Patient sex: M
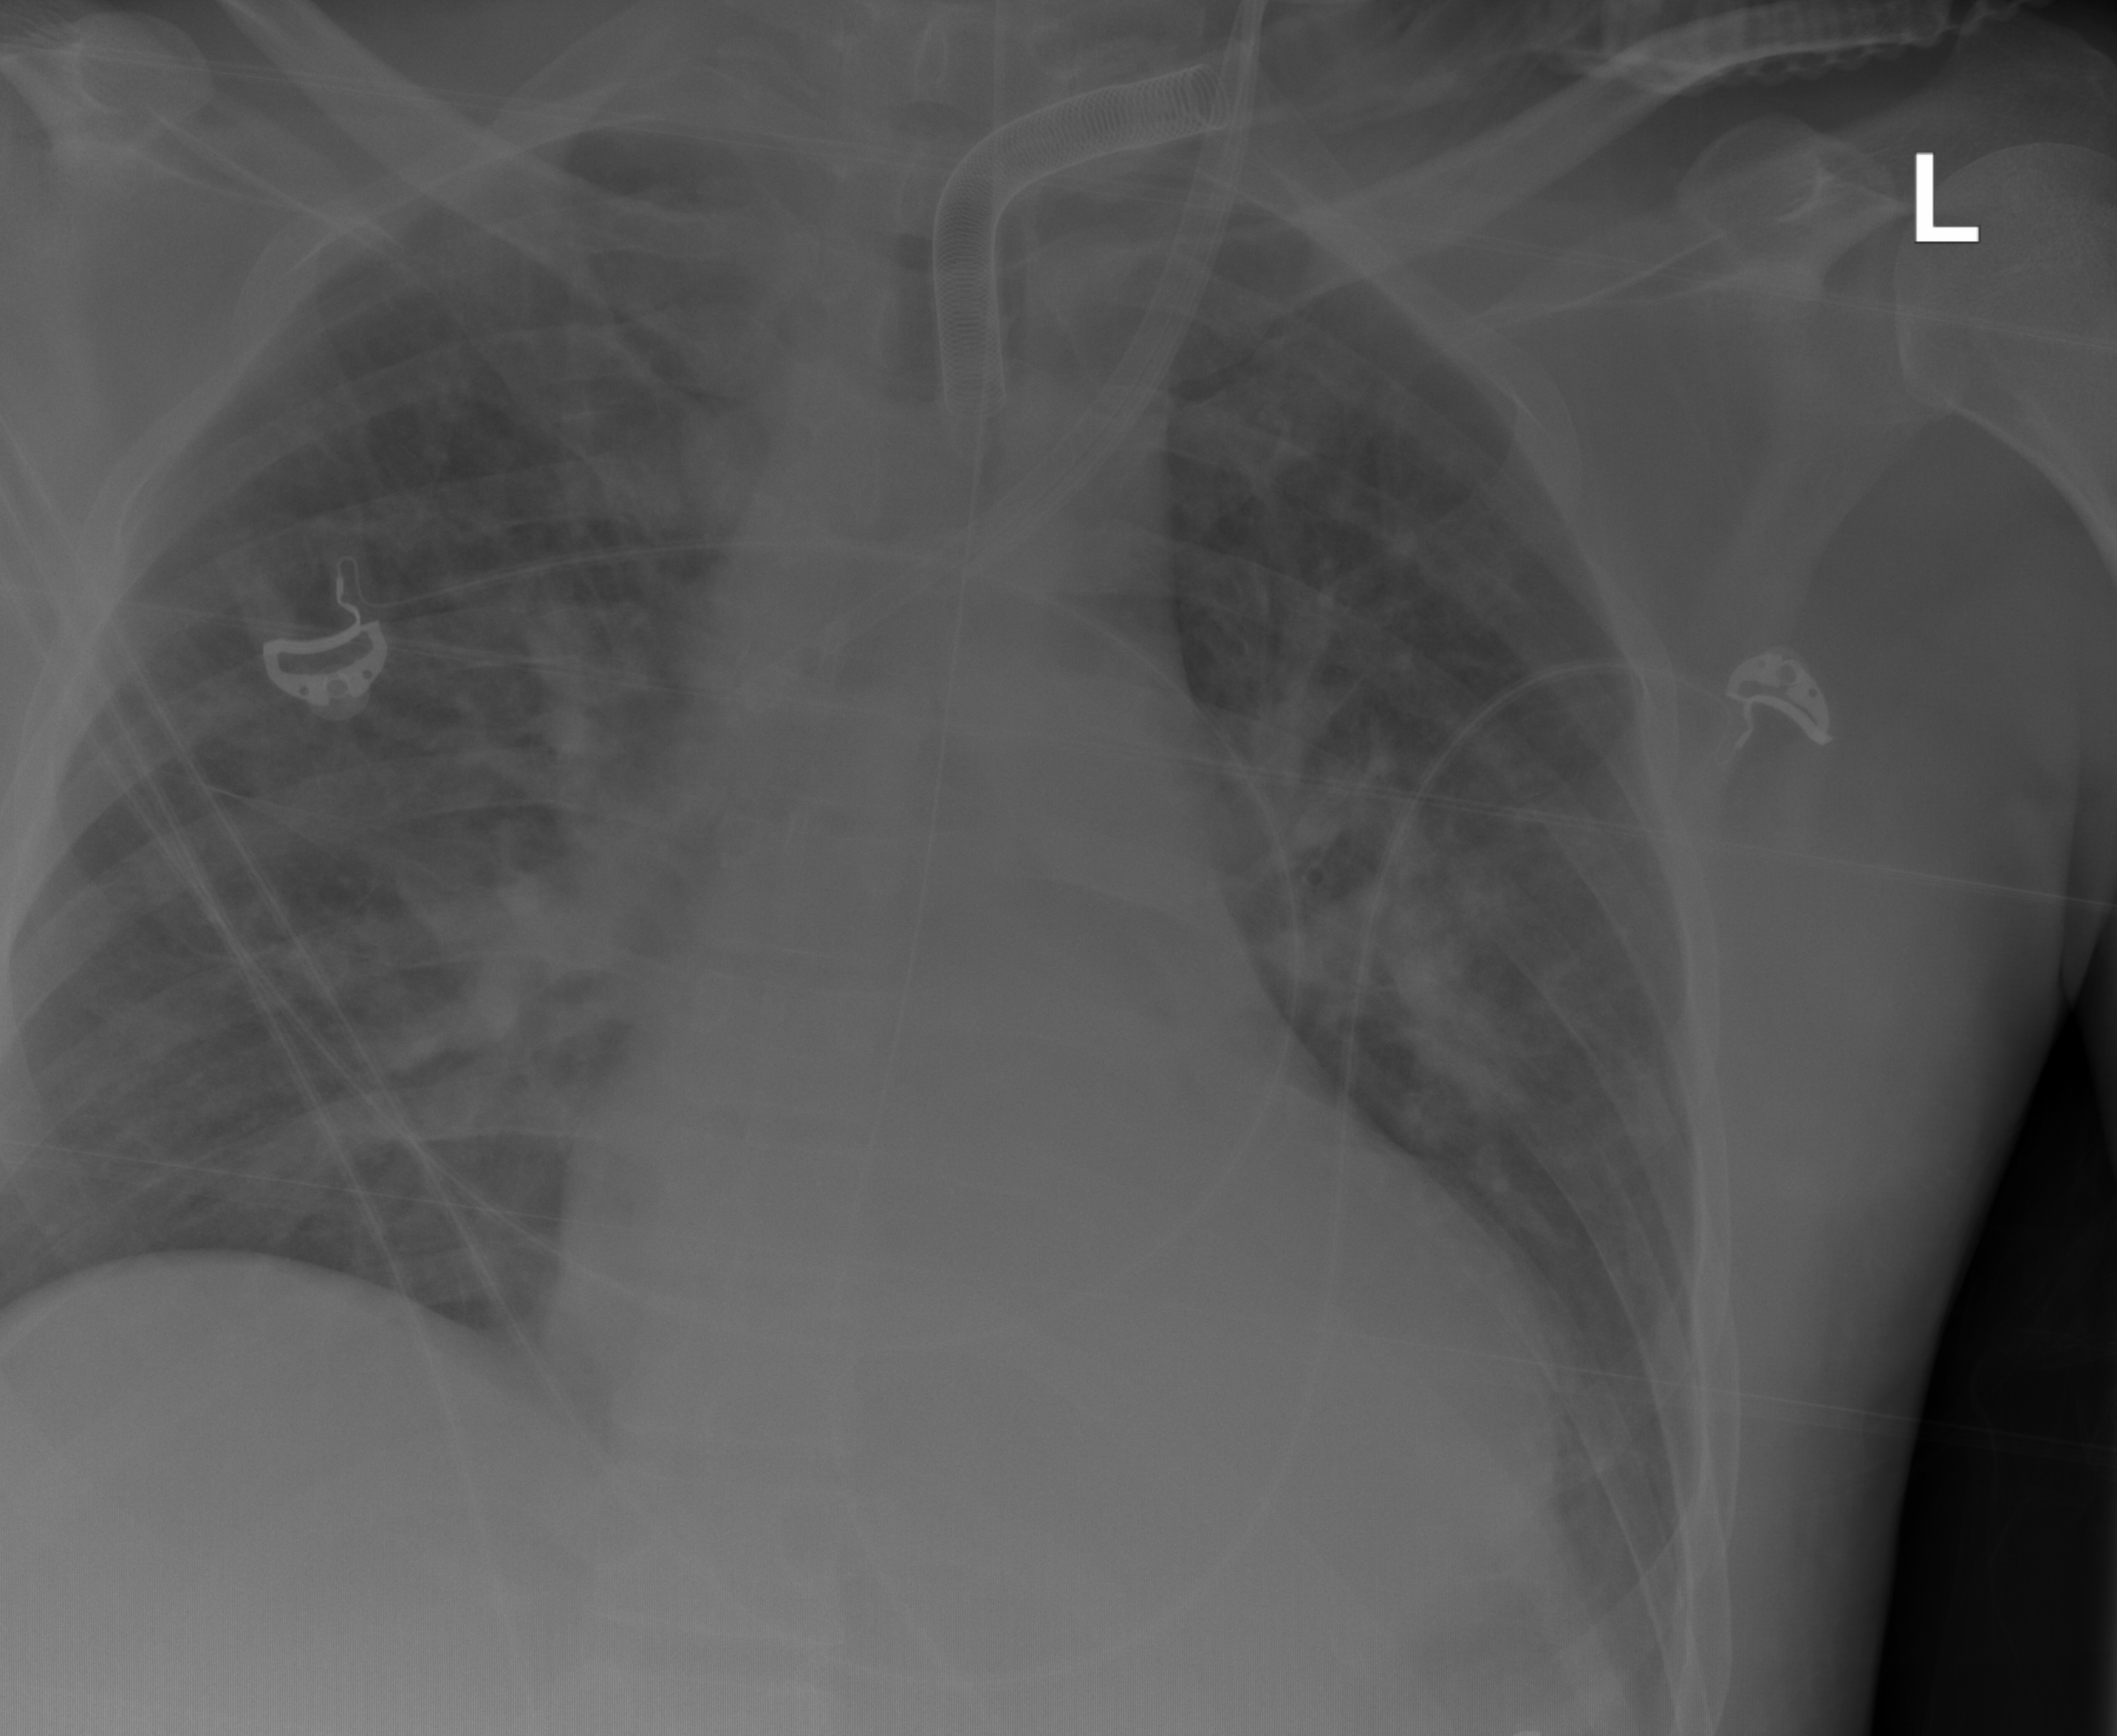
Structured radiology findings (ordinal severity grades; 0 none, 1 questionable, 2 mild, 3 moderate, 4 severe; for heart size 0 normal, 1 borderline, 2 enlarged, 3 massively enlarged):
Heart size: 0
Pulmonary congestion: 2
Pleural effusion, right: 0
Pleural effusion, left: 0
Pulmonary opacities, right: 0
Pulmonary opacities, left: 0
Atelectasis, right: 0
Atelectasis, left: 0